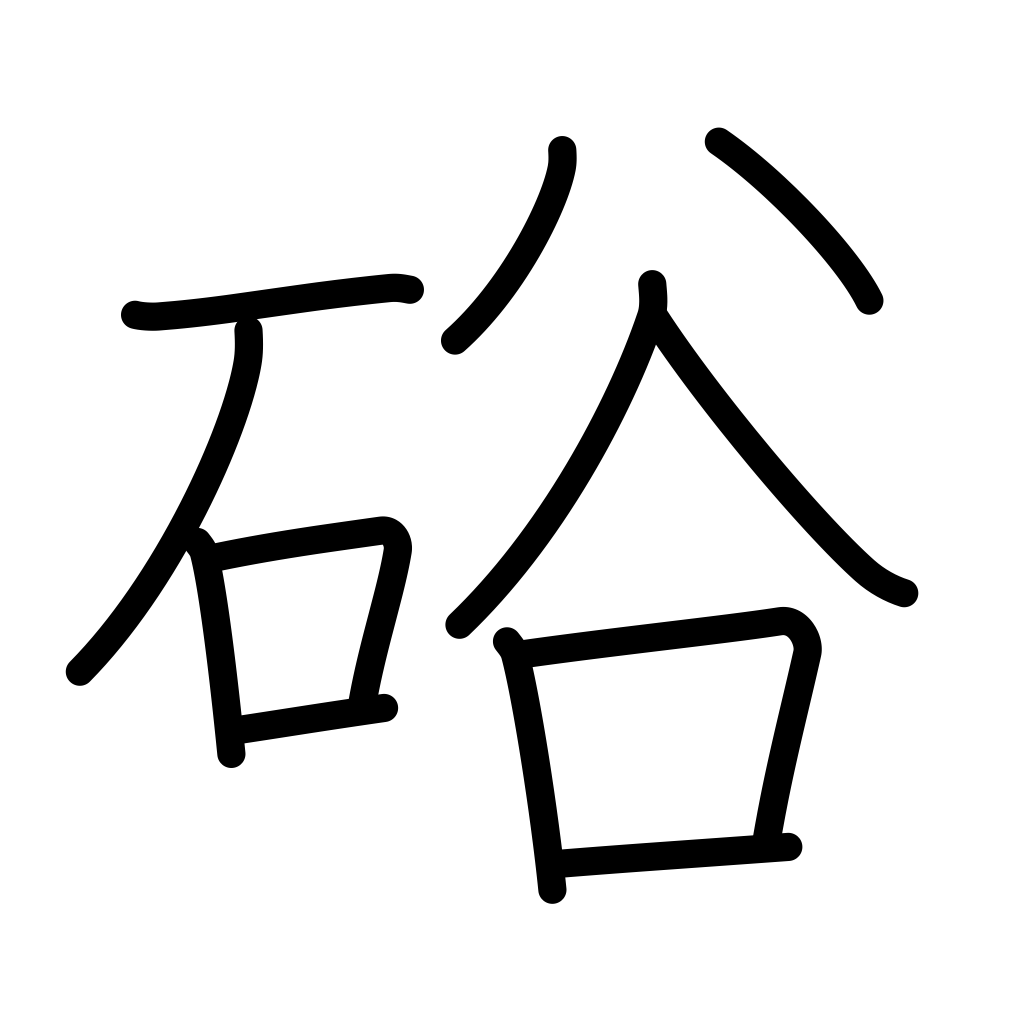
Meaning: ravine, gorge, gap